RGB frame:
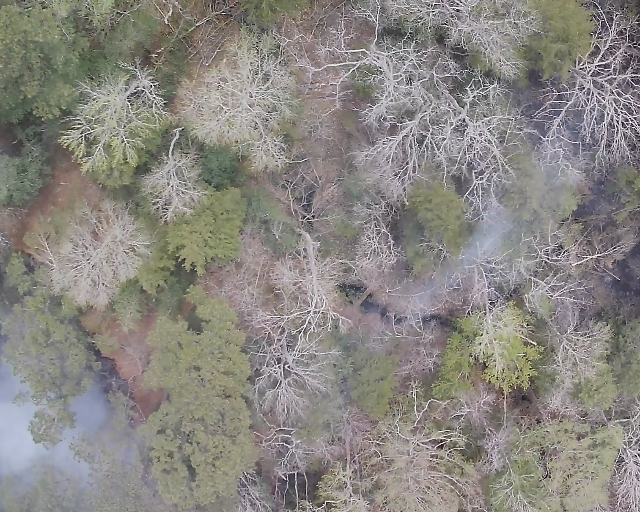
Thermal frame:
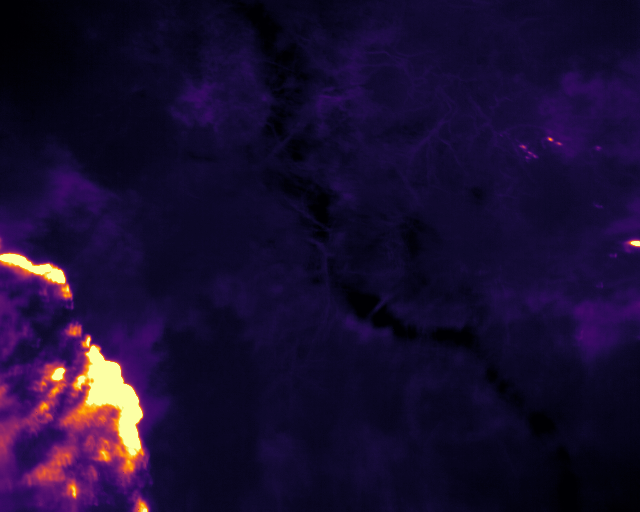
Captured: 2026-02-26 03:08:29
Pixels at or above 80 °C: 3582 (fraction of frame: 0.01093)